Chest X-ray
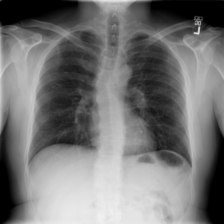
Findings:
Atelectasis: negative
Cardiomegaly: negative
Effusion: negative
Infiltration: negative
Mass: negative
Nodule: negative
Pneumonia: negative
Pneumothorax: negative
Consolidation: negative
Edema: negative
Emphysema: negative
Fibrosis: negative
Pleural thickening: negative
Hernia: negative